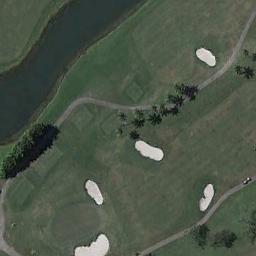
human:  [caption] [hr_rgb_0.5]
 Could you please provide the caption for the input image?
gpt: There are numerous trees in the golf course .

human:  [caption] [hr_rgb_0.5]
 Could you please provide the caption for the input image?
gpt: There are several bunkers and lakes and a few paths and many trees on a large green lawn on the golf course .

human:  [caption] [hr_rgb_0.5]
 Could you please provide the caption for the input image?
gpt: There are five bunkers in this area, Two winding paths and a small river .

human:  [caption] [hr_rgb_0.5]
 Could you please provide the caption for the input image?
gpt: The golf course has some fairways, Roads, Barrier trees and sandpits and a river goes through the golf course .

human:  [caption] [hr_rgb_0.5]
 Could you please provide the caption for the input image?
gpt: There are five bunkers on the golf course .